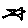
Label: star